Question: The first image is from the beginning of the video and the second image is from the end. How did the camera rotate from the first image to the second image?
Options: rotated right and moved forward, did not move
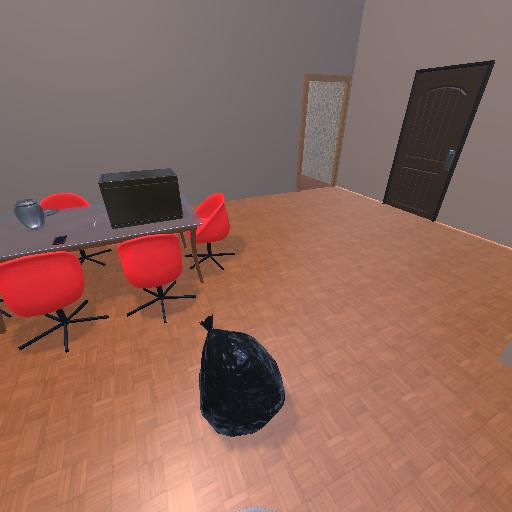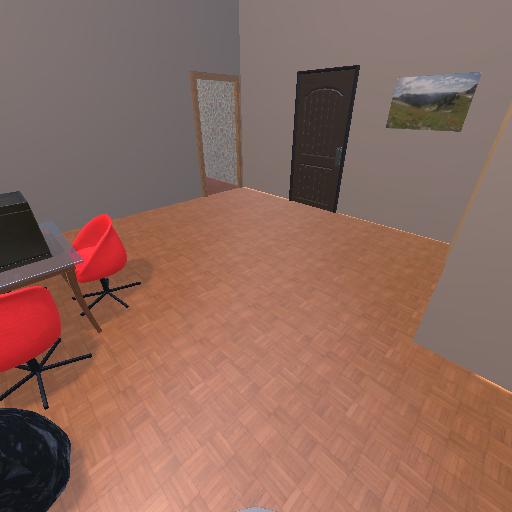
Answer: rotated right and moved forward